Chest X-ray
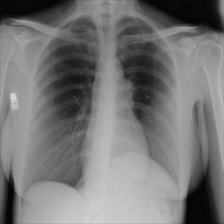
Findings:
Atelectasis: negative
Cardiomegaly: negative
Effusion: negative
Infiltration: negative
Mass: negative
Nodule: negative
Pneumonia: negative
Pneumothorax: negative
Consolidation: negative
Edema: negative
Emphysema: negative
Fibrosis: negative
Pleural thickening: negative
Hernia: negative